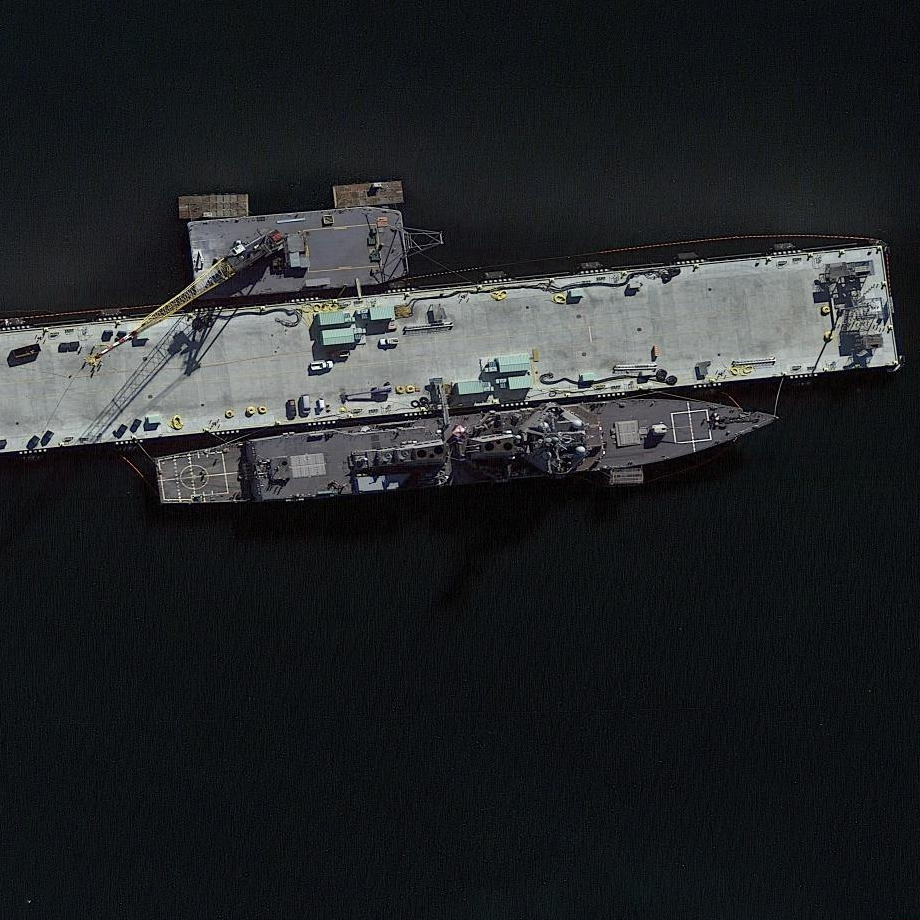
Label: destroyer